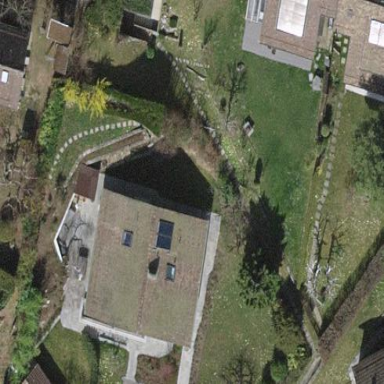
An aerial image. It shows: Simple and straightforward house.